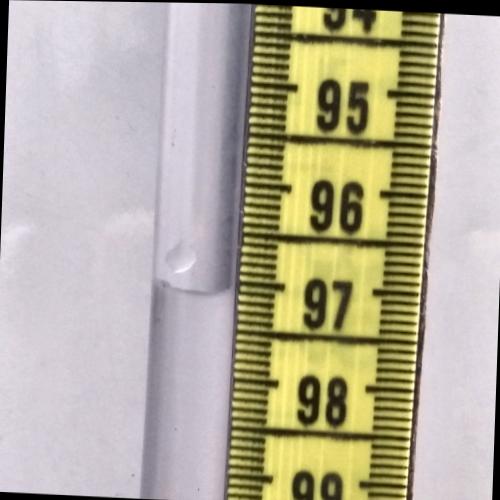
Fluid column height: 97.1 cm